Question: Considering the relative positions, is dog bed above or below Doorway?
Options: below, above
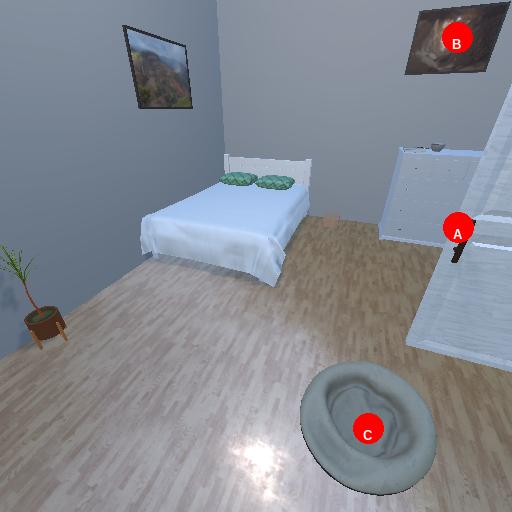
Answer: below